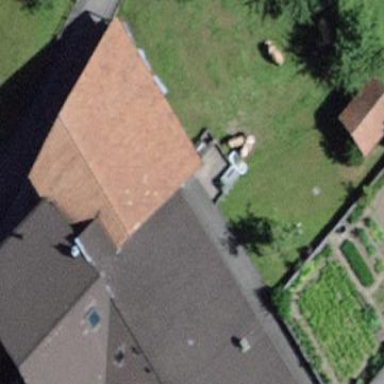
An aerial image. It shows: Farm building.